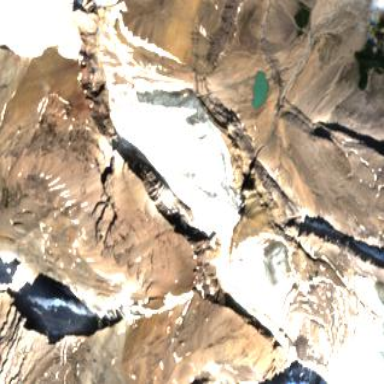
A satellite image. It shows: Majestic glacier in the distance.